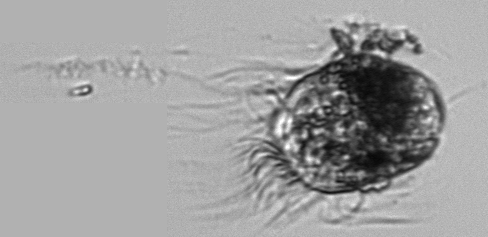
Label: Pelagostrobilidium